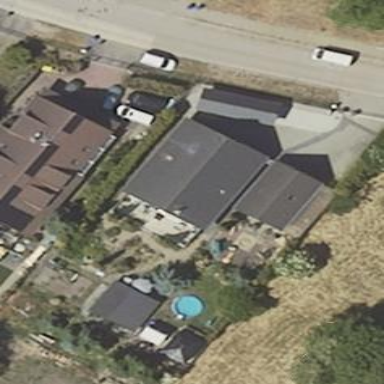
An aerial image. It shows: Simple and straightforward house.